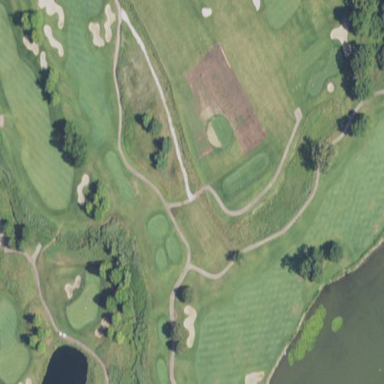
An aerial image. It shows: Golf tee.